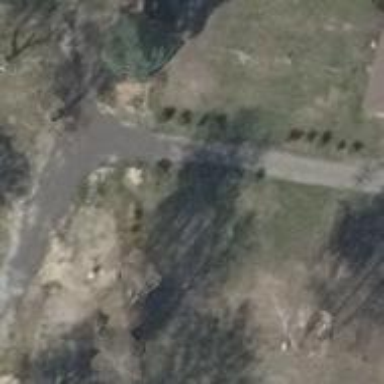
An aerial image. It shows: Gravel driveway serving as service road.